Question: Given the following four-coloring problem graph, where part of the region has been pre-colored, how many coloring combinations are there for the remaining region?
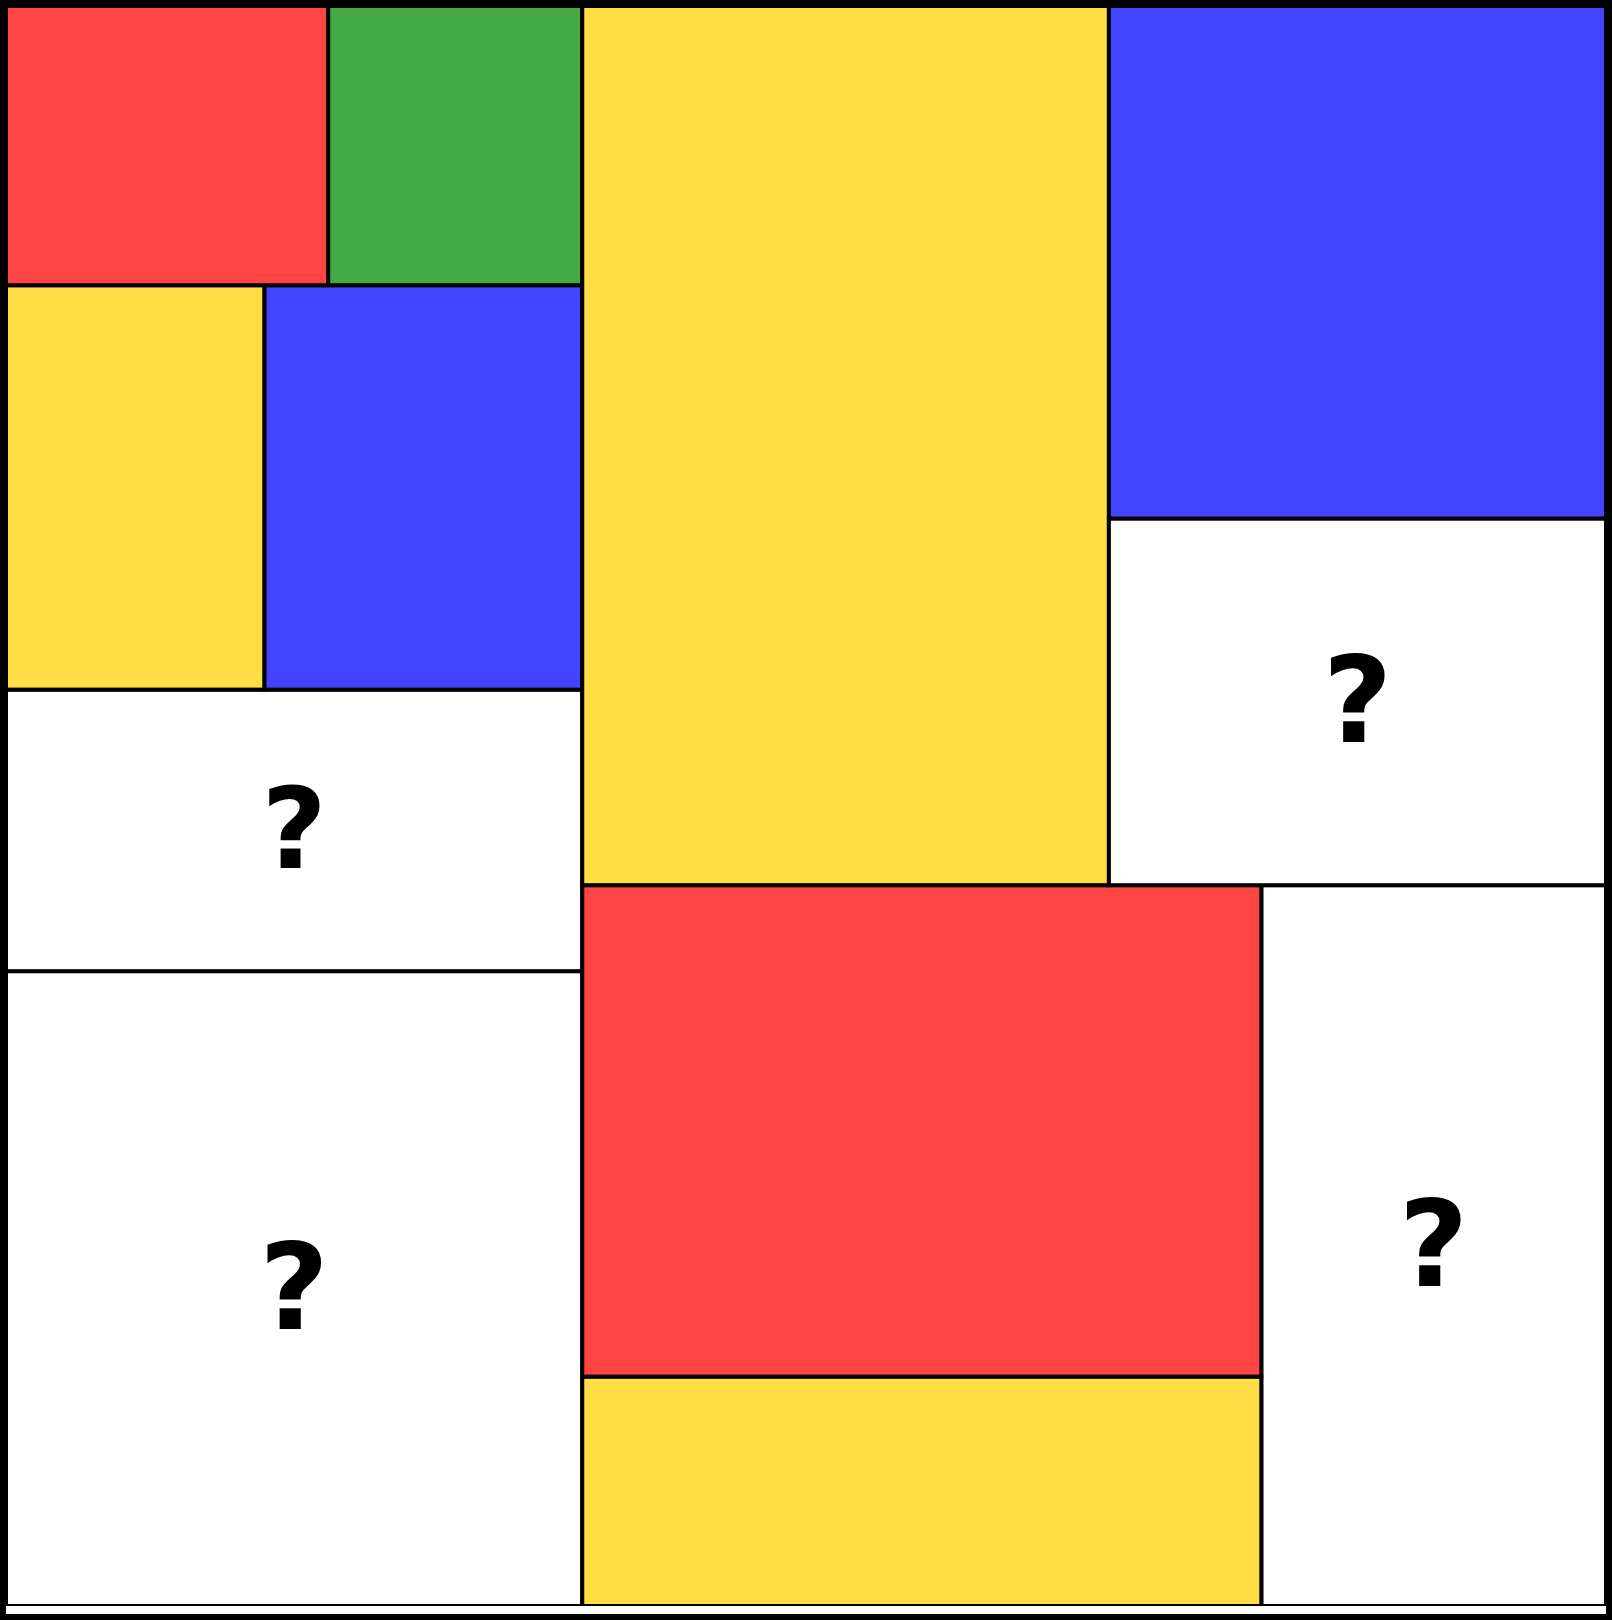
Answer: 1